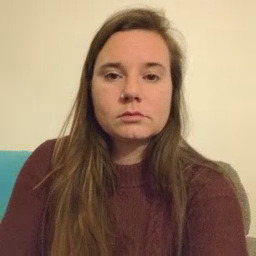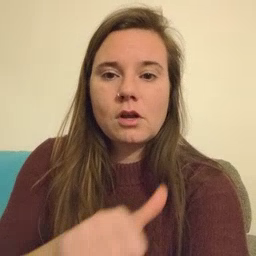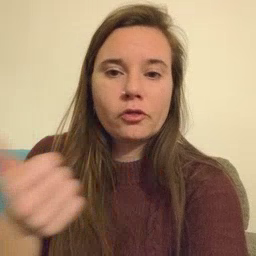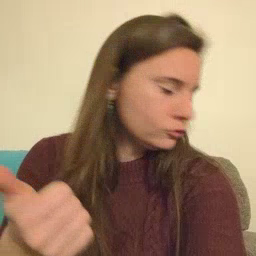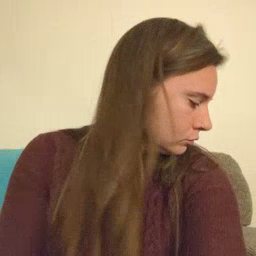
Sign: another